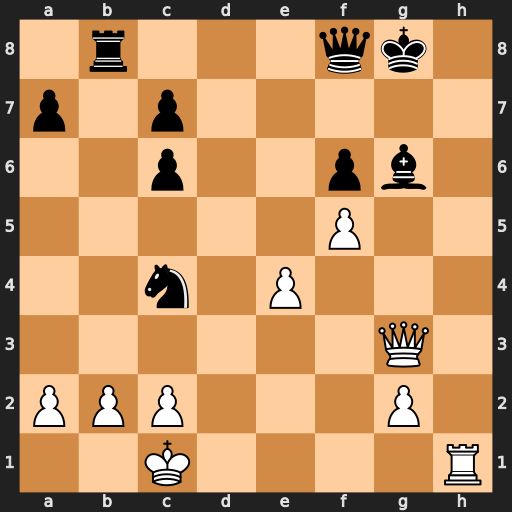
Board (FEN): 1r3qk1/p1p5/2p2pb1/5P2/2n1P3/6Q1/PPP3P1/2K4R
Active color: w
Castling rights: -
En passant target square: -
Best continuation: fxg6 Qd6 Rh8+